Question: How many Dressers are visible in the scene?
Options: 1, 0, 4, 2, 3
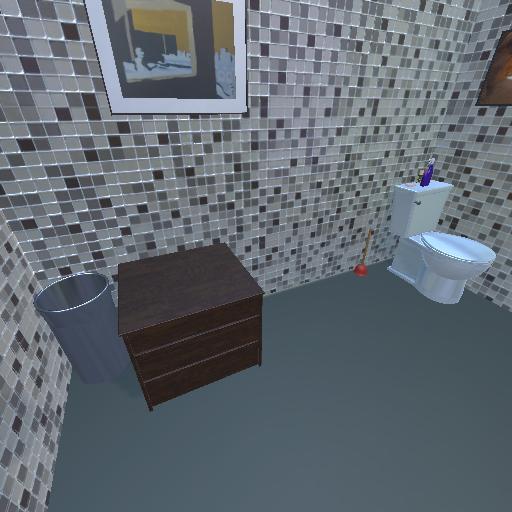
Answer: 1